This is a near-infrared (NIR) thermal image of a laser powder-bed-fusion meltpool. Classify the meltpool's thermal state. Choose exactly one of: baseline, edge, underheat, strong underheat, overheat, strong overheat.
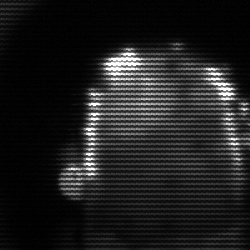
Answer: baseline